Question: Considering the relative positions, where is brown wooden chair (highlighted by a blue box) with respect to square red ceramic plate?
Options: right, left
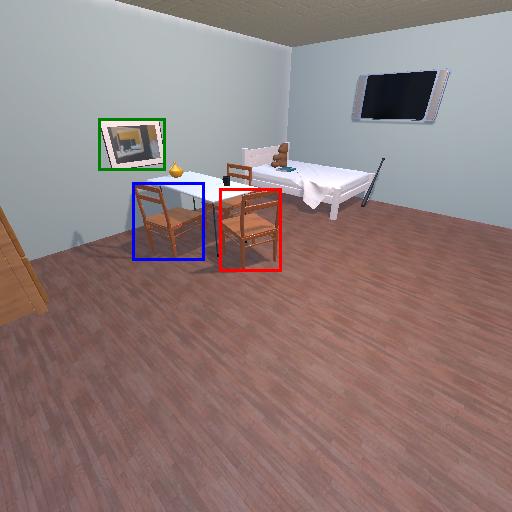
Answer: right